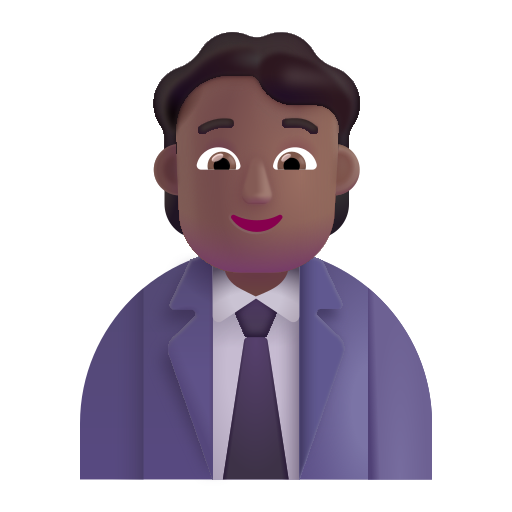
office worker color  dark